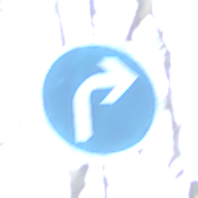
Verkehrszeichen: VorgeschriebeneFahrtrichtungRechts
Umgebung: Outdoor, Nature
Tageszeit: SunriseSunset
Wetter: Clear
Licht: Natural
Jahreszeit: Winter
Kontrast: LowContrast